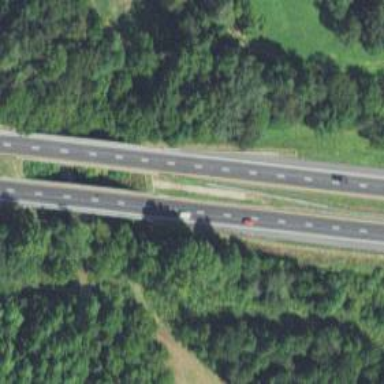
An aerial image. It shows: Motorway bridge with asphalt surface.